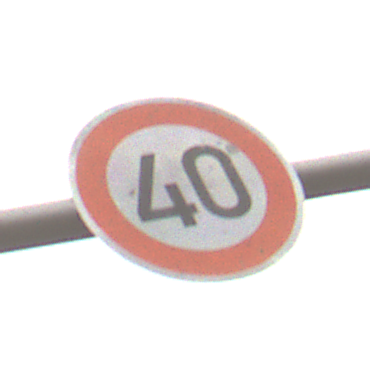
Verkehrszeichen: Geschwindigkeit40
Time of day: MorningAfternoon
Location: Outdoor (Suburban)
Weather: Overcast
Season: NotSpecified
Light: Natural